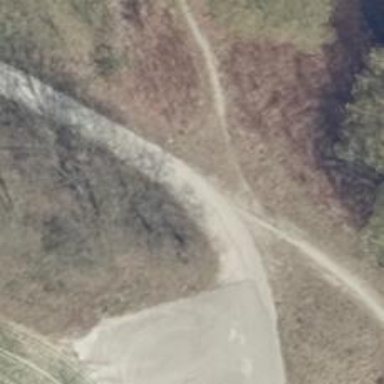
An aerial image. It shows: Track road with grade3 tracktype.